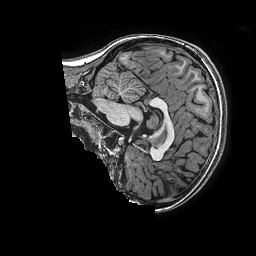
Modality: T1w
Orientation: sagittal
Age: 9
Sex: female
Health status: ill
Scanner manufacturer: ge
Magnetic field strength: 3 T
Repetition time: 0.0077 s
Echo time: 0.003436 s